Question: Count the number of objects in the diagram.
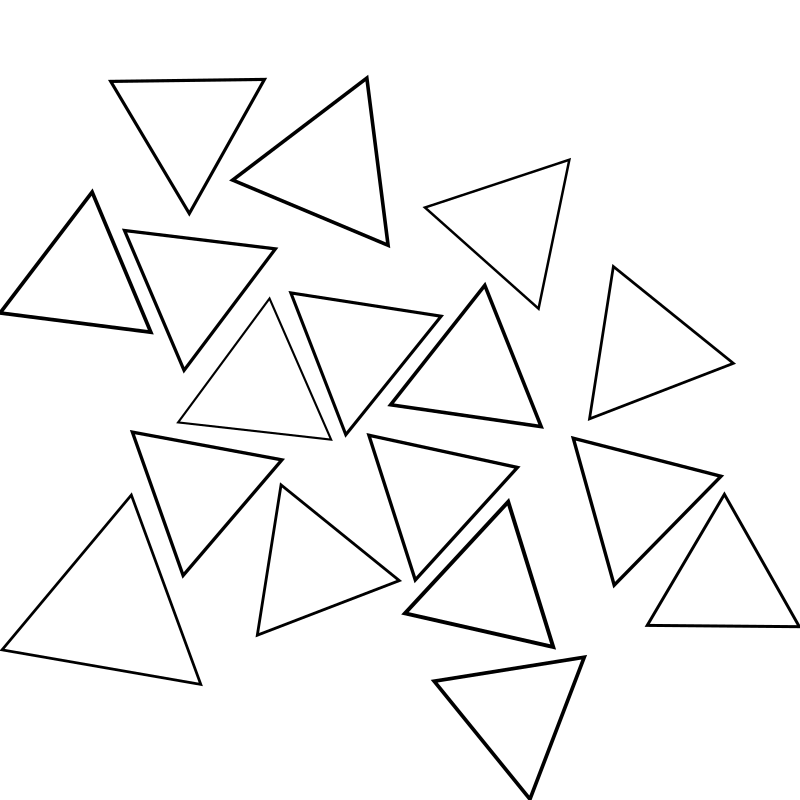
Answer: 17